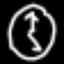
Label: clock